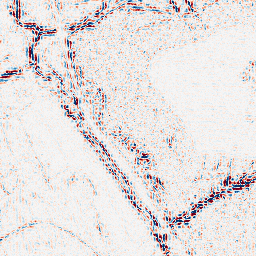
Category: wavelet
Decomposition family: wavelet_biorthogonal
Decomposition parameters: wavelet: bior3.5
level: 2
Upsampling method: sinc_blackman
Upsampling parameters: scale: 4
kernel_size: 16
Upsampling scale: 4